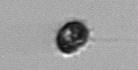
Label: Dinophyceae